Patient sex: F
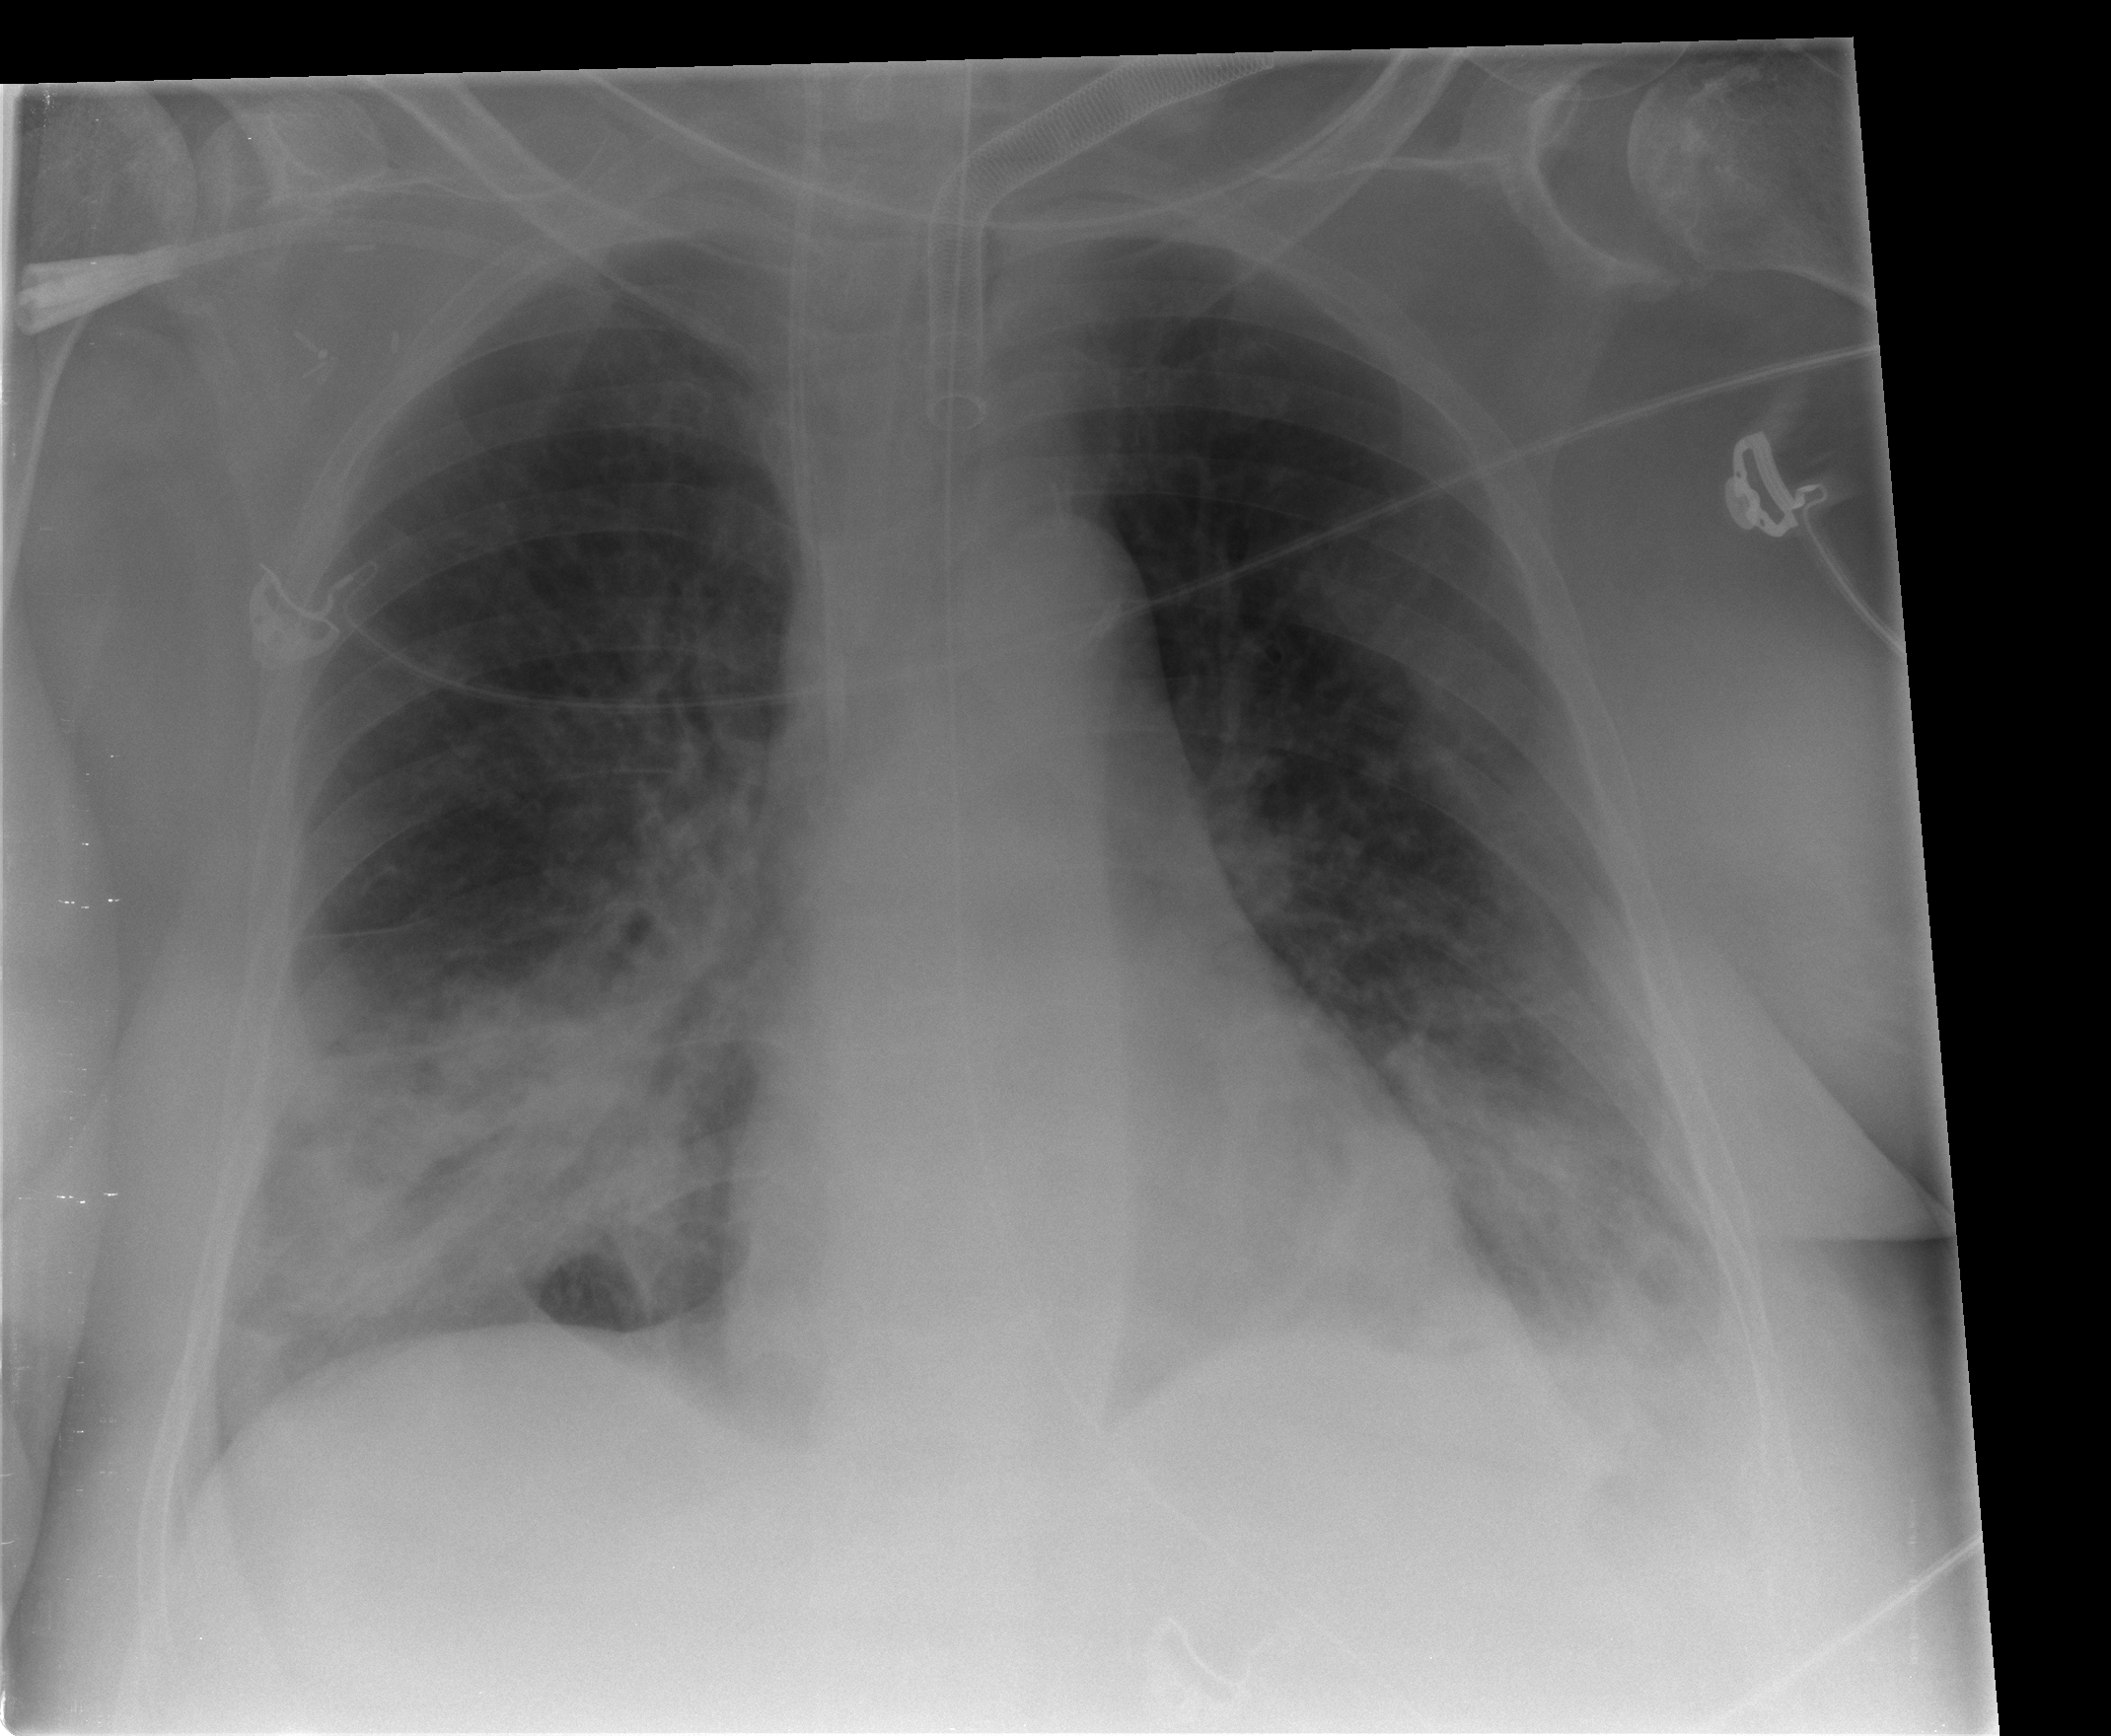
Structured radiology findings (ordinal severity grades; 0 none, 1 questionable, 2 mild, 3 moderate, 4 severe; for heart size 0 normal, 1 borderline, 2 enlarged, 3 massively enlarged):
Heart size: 0
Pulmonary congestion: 0
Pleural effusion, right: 1
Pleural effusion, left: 1
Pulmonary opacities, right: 2
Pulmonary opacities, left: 2
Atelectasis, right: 2
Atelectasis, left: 2